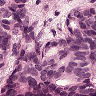
Metastatic tissue present: yes